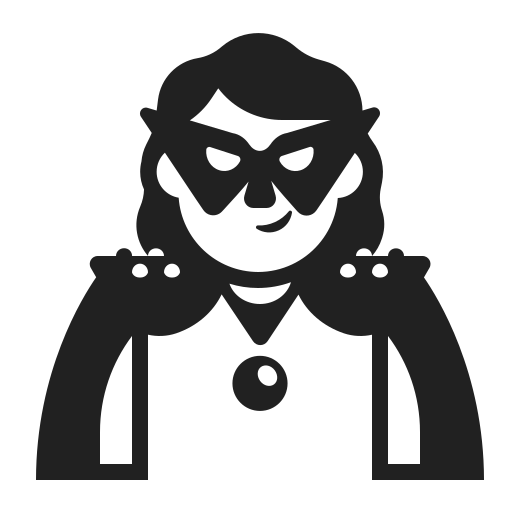
woman supervillain high contrast default